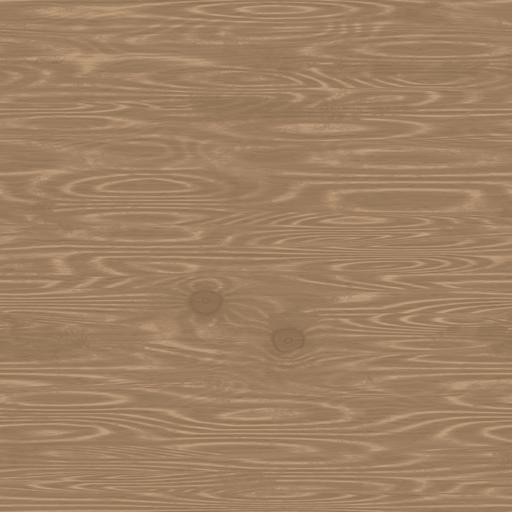
Tags: brown clean dark fine light processed smooth wood wooden